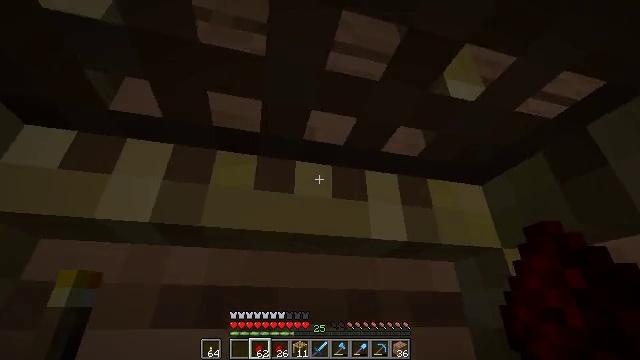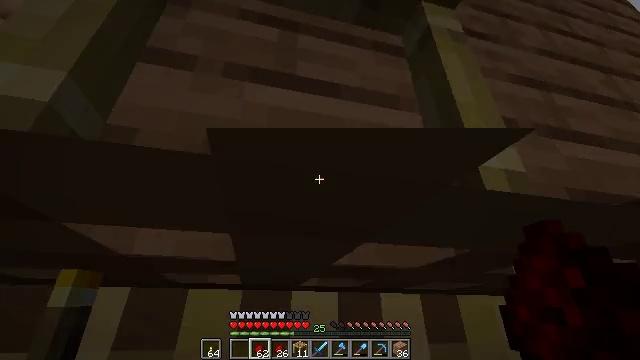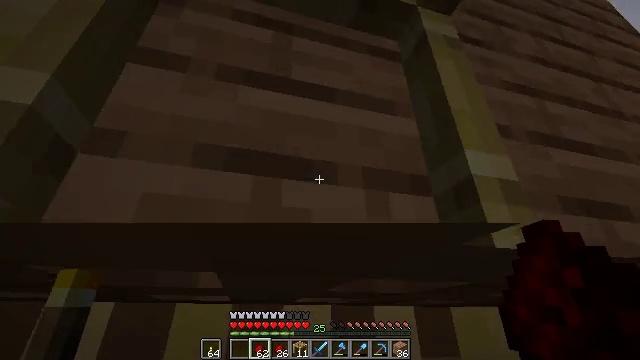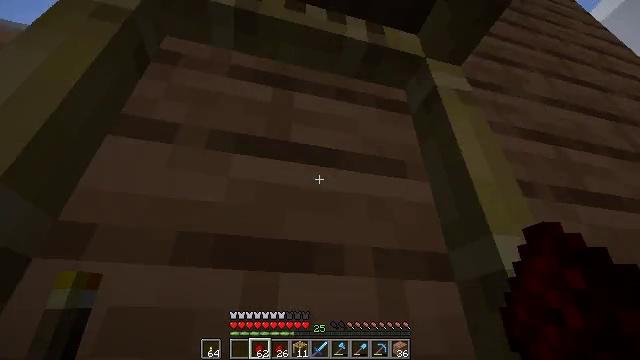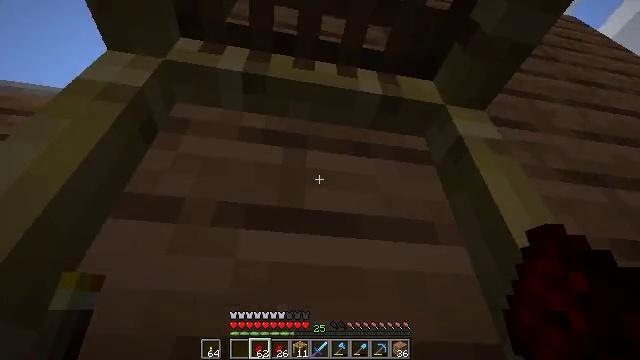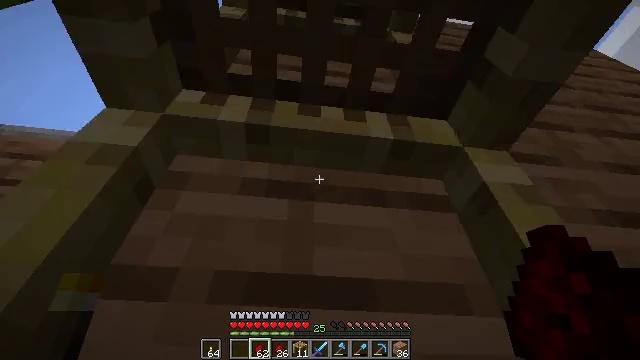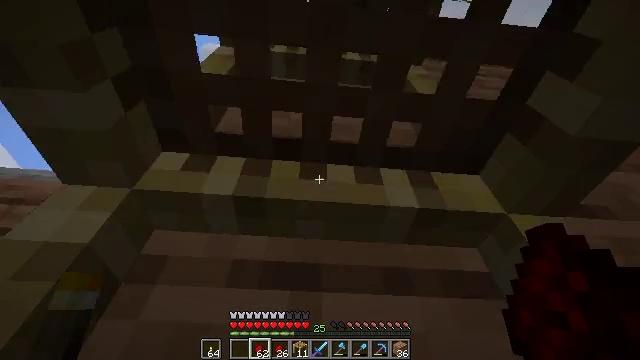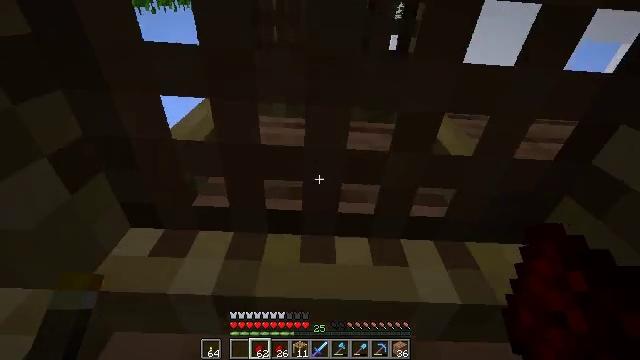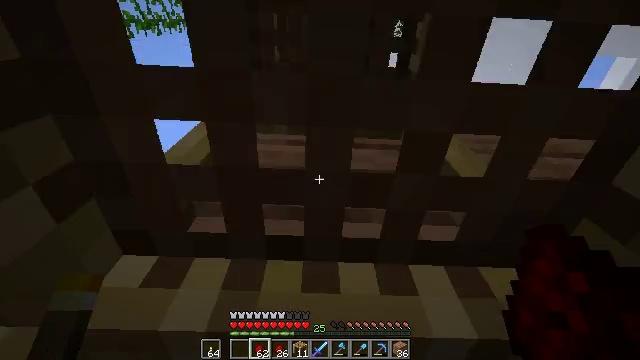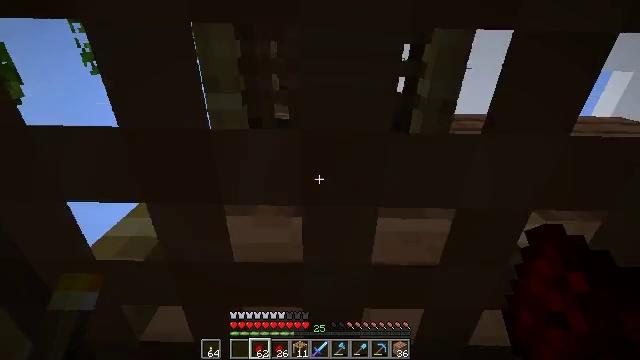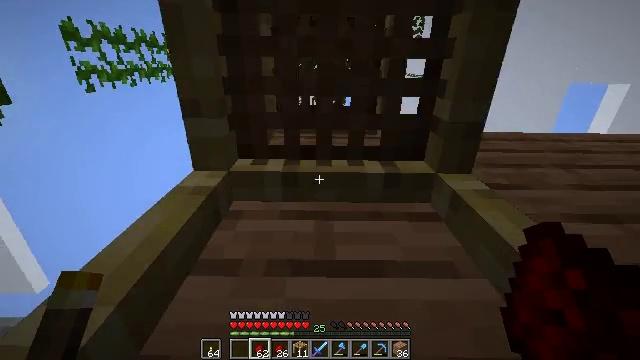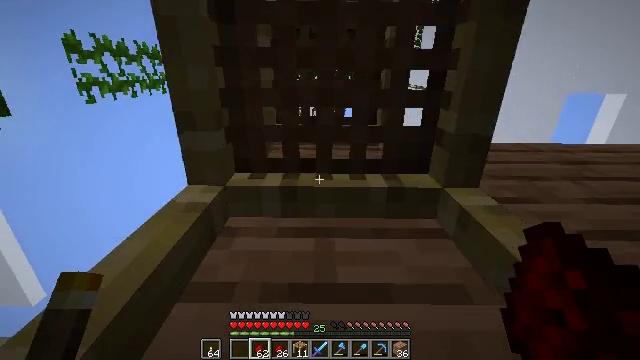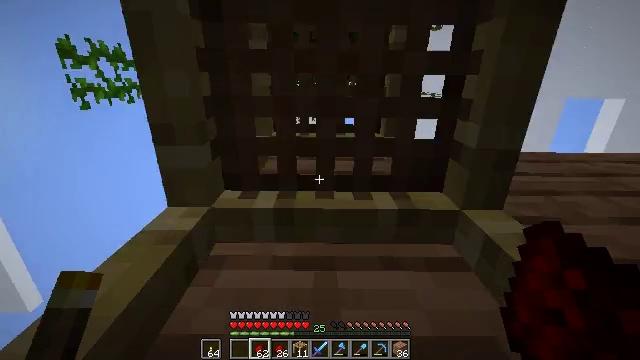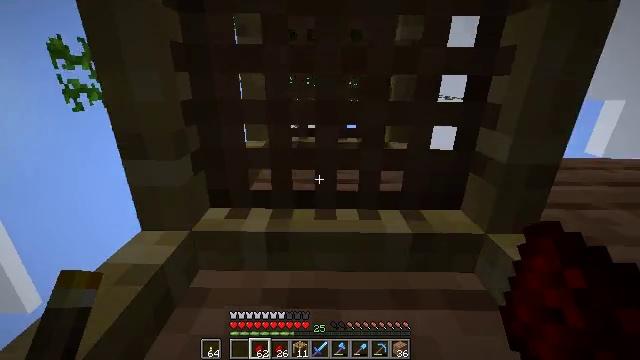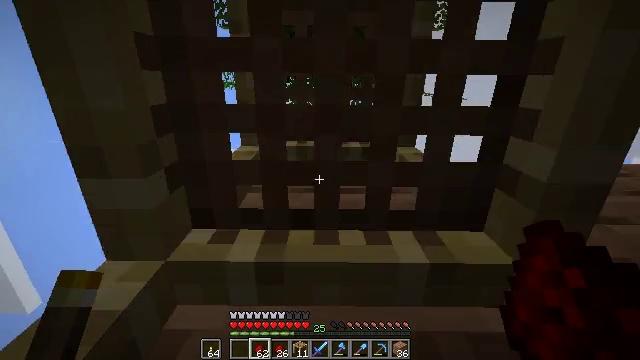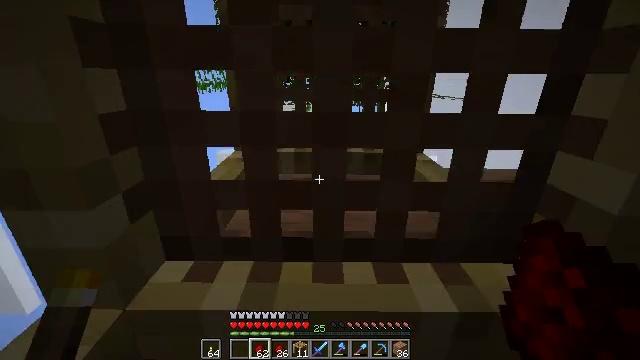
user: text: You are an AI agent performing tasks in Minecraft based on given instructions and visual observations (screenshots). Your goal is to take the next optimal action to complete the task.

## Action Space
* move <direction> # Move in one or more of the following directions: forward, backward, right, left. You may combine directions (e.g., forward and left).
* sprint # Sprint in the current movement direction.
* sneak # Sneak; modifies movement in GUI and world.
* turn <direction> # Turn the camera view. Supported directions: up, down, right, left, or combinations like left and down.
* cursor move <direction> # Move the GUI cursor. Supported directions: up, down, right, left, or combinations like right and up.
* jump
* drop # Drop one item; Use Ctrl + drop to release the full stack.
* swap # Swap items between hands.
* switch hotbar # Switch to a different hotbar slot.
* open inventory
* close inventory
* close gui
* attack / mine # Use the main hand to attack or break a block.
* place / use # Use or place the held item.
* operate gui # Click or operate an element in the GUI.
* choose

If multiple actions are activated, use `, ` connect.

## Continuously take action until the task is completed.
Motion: motion action
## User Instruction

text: Dismantle the repeater.
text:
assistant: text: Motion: jump
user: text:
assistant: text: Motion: turn right, jump
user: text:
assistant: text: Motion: turn up, jump
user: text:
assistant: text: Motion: turn left and up, jump
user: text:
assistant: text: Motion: turn left and up, jump
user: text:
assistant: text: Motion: turn left and up, jump
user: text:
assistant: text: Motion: turn left and up, jump
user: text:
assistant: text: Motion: turn up, jump
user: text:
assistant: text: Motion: turn left and up, jump
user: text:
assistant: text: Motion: turn up, jump
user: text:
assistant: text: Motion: turn up, jump
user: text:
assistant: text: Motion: turn up, jump
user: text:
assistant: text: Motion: jump
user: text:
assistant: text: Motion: jump
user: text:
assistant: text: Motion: jump
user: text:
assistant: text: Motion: jump
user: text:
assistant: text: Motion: jump
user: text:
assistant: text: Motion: jump
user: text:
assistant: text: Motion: jump
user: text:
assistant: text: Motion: jump
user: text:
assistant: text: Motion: turn right and down, jump
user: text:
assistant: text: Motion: turn down, jump
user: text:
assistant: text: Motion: turn down, jump
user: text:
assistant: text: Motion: turn right and down, jump
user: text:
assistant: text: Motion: turn down, jump
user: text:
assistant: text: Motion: turn down, jump
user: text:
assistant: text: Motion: turn down, jump
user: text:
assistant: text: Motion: turn right and down, jump
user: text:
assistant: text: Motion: turn right and down, jump
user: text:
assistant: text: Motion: turn down, jump